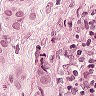
Metastatic tissue present: yes